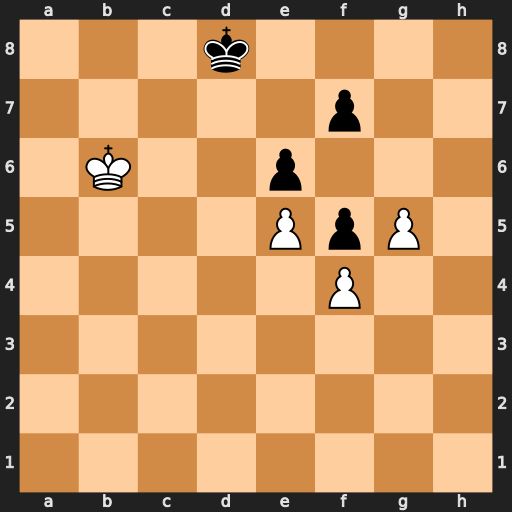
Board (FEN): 3k4/5p2/1K2p3/4PpP1/5P2/8/8/8
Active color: w
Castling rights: -
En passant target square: -
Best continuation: Kc6 Ke7 Kc7